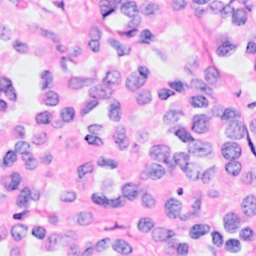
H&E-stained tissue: Breast